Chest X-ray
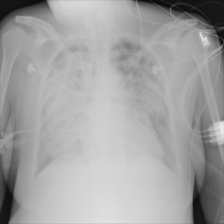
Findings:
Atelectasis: negative
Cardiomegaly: negative
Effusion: negative
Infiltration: positive
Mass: negative
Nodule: negative
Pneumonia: negative
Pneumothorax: negative
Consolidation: negative
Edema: positive
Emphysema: negative
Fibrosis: negative
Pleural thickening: negative
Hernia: negative